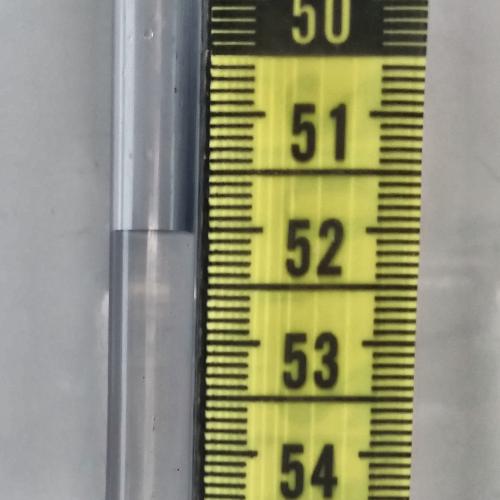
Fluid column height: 52.0 cm